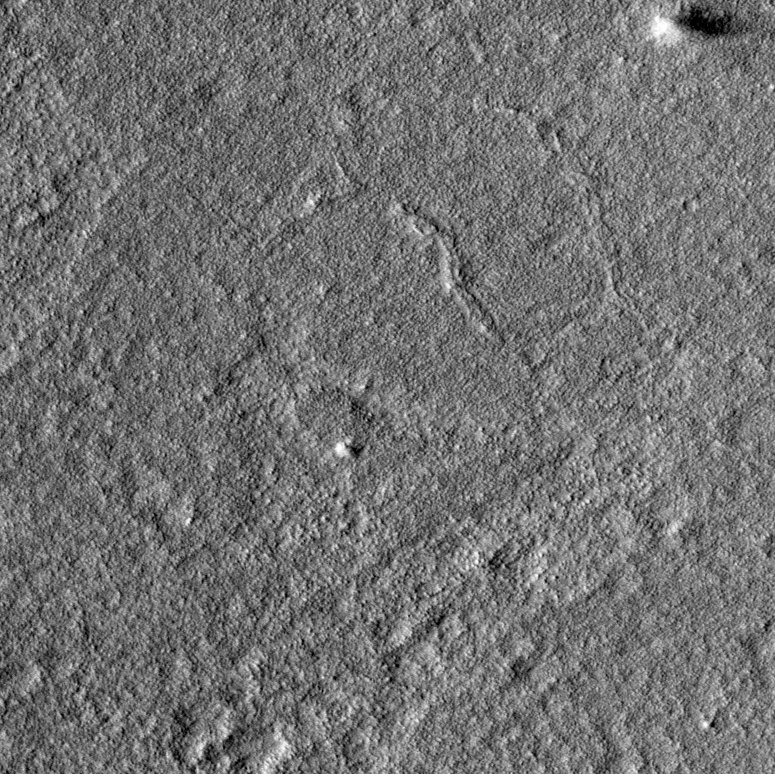
Label: dustdevil